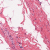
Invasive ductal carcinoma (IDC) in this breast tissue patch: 0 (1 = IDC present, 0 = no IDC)